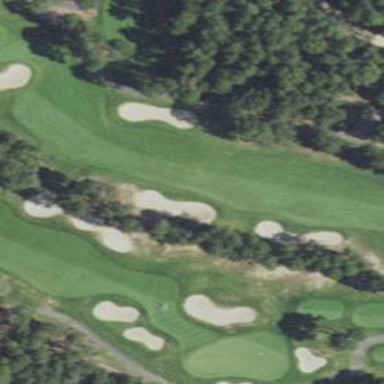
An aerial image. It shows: Golf fairway surrounded by grass.